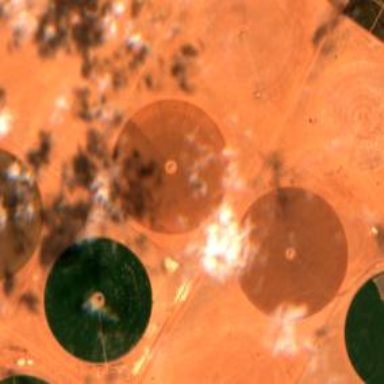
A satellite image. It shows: Pivot irrigation system.